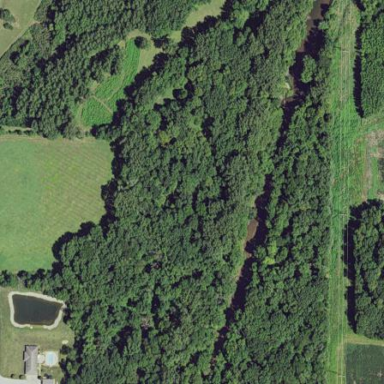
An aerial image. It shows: Beautiful woodland area.